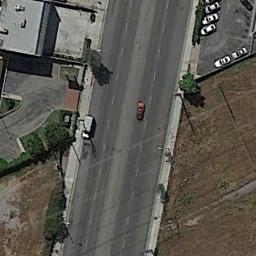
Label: freeway